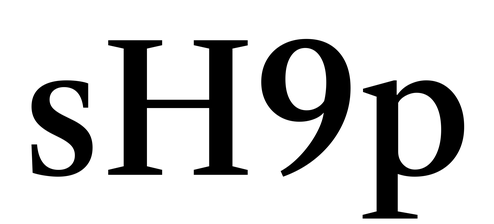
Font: LibreCaslonText_Medium